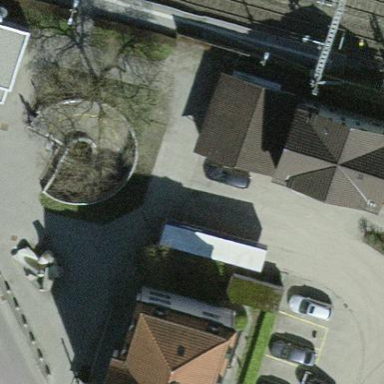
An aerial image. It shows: Retail building.